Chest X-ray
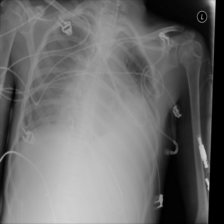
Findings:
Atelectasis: negative
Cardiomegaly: negative
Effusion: positive
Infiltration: negative
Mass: negative
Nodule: negative
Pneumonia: negative
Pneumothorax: negative
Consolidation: negative
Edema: negative
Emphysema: negative
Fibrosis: negative
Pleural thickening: negative
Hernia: negative